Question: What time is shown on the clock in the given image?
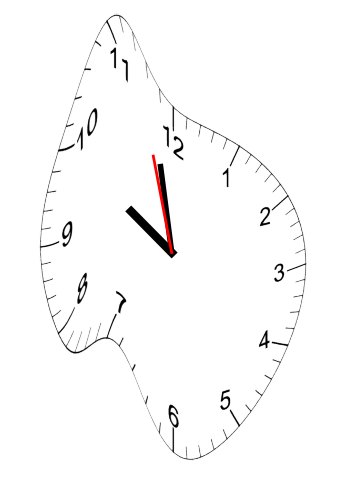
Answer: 09:57:57